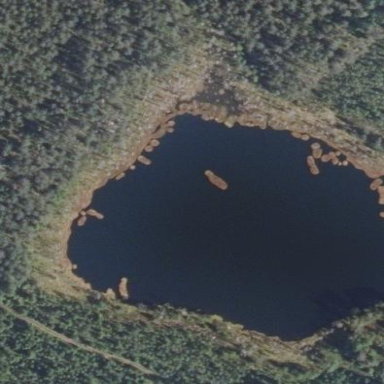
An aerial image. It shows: Serene lake surrounded by nature.